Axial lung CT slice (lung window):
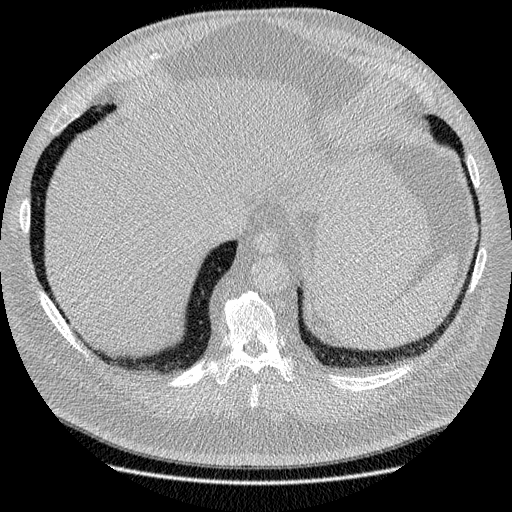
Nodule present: no